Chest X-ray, AP view. Patient: 26 years old, sex M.
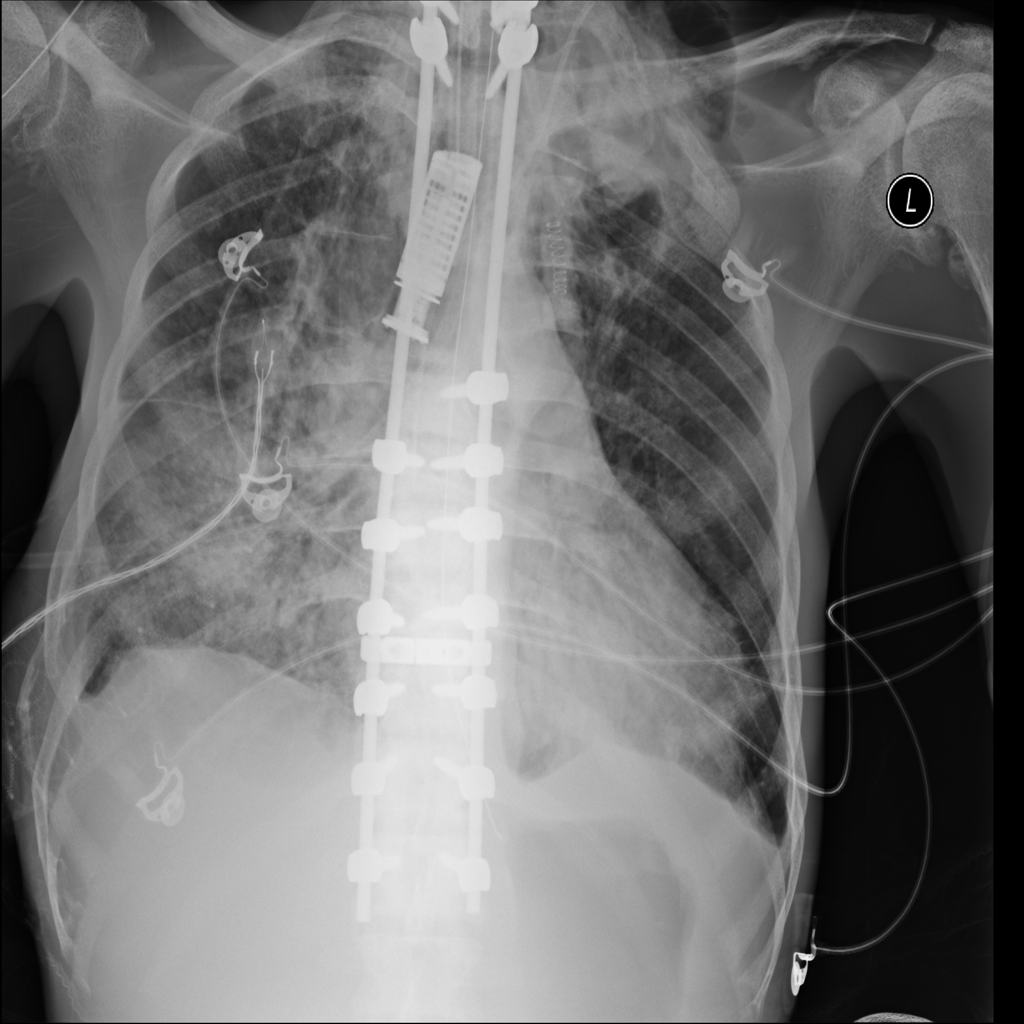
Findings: Mass